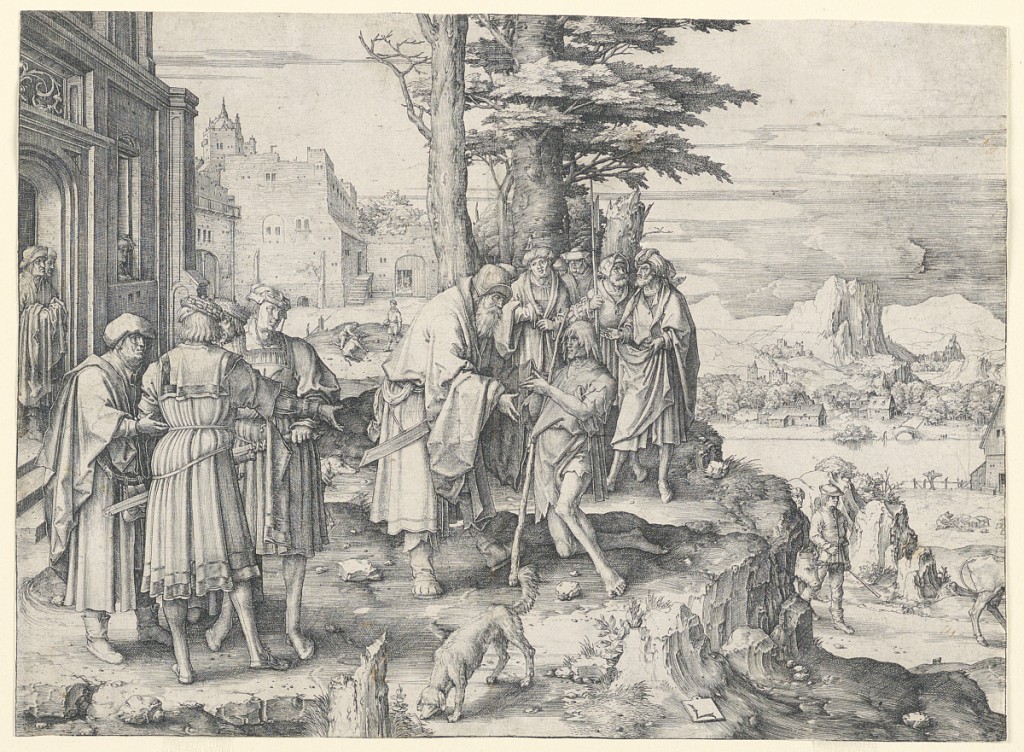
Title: Return of the Prodigal Son
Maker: Lucas van Leyden, Netherlandish, ca. 1494–1533
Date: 1510
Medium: Engraving on off-white laid paper
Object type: Print
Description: Horizontal rectangle. On a bluff before a building the aged father is seen receiving the returning prodigal son, who kneels before him. Eleven other figures witness the scene. A hilly landscape vista opens to the rear. State I